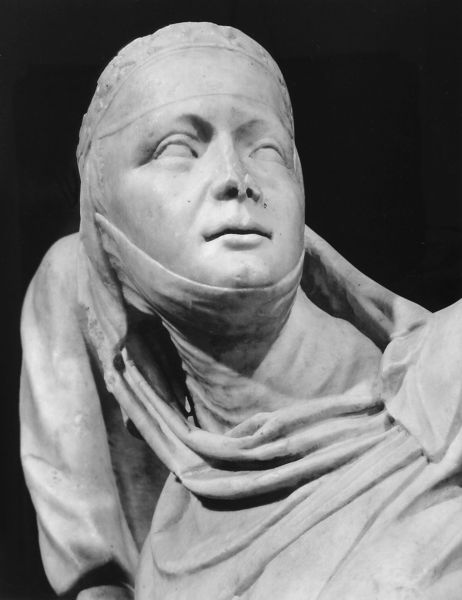
Titel: Figuren vom Grabmal der Margarete von Brabant
Künstler: Giovanni Pisano
Institution: Genua, Museo di S. Agostino
Schlagwörter: kopf, weiß, frau, marmor, mund, nase, blick, dame, tuch, jung, augen, falten, gesicht, stein, hals, figur, haare, kinn, lippen, rechts, skulptur, kopfbedeckung, wangen, kopftuch, detail, büste, faltenwurf, plastik, nonne, gedreht, nasenlöcher, binde, maria, anmutig, beschädigt, ute, kinnbinde, nach oben blickend, mermor